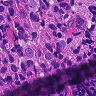
Metastatic tissue present: yes